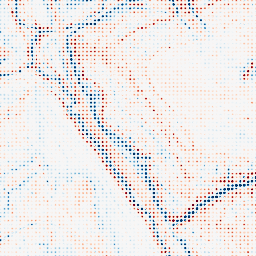
Category: edge_preserving
Decomposition family: bilateral
Decomposition parameters: d: 15
sigma_color: 50
sigma_space: 25
Upsampling method: sinc_blackman
Upsampling parameters: scale: 8
kernel_size: 4
Upsampling scale: 8